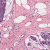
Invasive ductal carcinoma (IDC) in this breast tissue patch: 1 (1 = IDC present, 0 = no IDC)